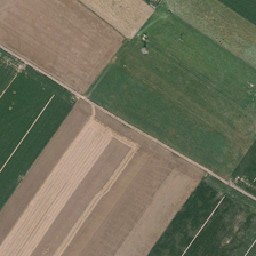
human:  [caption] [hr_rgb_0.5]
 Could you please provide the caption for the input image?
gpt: A house was built on bare soil.

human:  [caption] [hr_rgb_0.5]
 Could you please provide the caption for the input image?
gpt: A road was built around the farm.

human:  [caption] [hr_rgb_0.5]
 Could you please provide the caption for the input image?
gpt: The road was built around the farm.

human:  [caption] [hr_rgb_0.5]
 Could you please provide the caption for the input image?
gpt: A house was built on a piece of bare land.

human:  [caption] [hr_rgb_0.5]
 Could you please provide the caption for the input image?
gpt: a road was built around the farm.